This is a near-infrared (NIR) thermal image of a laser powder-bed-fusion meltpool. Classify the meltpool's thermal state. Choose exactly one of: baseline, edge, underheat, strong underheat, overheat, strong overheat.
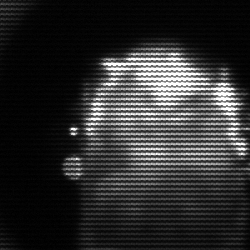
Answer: baseline